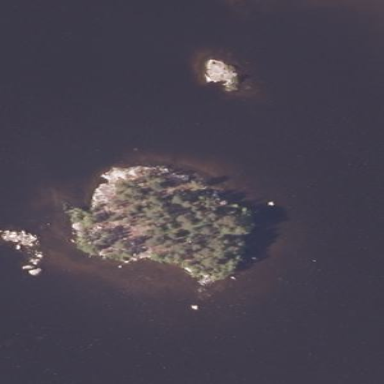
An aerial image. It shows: Islet surrounded by woodland.